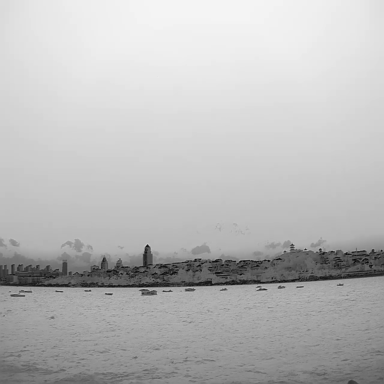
There are 12 bulk_carriers in the infrared image.